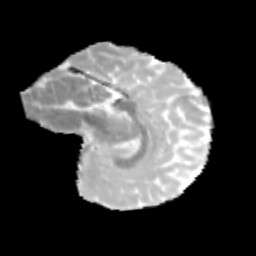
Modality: MD
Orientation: sagittal
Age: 9
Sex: female
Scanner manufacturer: siemens
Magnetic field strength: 3 T
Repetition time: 3.8 s
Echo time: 0.07 s